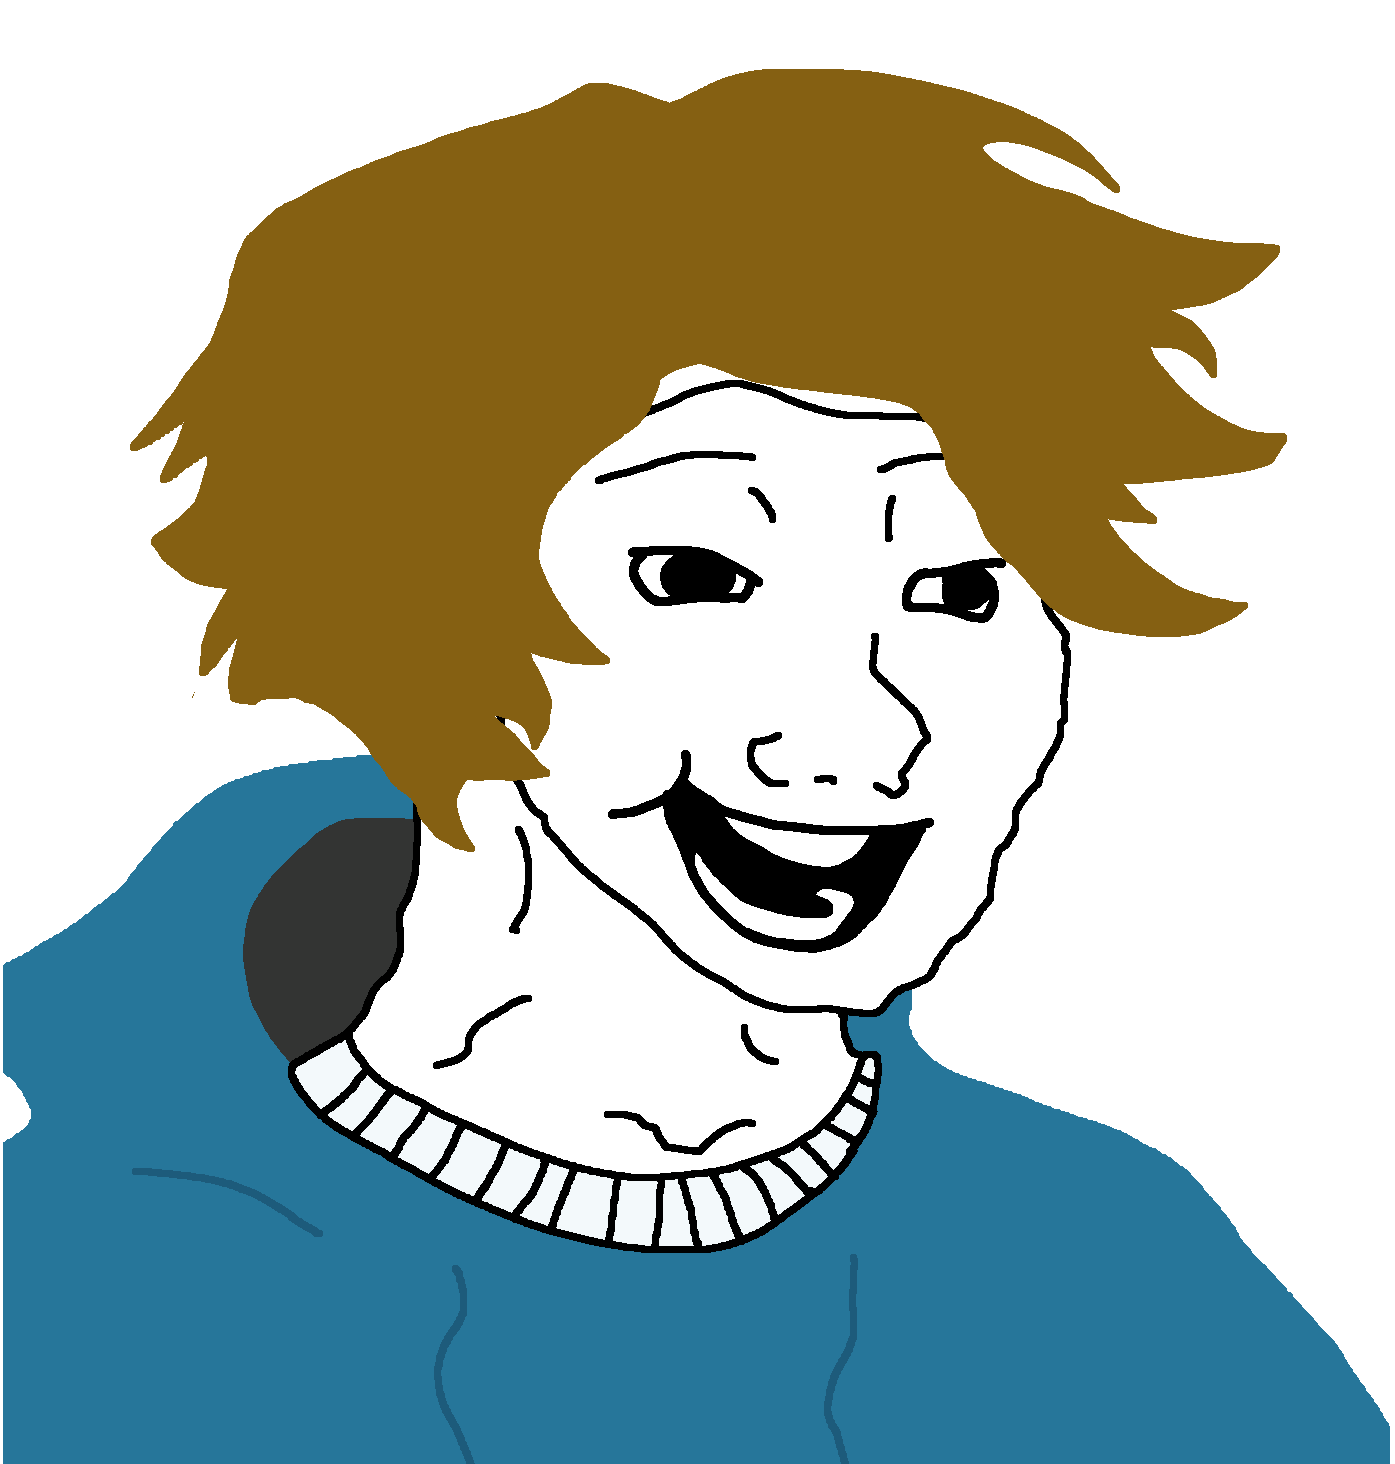
Label: 5_Bloomer